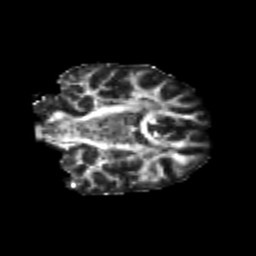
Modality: FA
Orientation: coronal
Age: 23
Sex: female
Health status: healthy
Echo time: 0.074 s